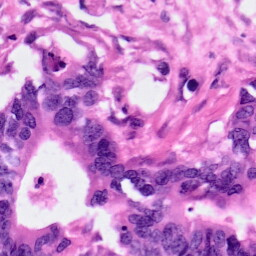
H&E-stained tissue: Pancreatic